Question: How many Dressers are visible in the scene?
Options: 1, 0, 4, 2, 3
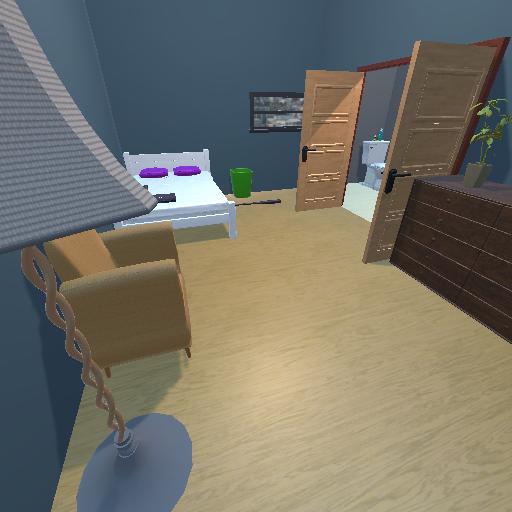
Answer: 1